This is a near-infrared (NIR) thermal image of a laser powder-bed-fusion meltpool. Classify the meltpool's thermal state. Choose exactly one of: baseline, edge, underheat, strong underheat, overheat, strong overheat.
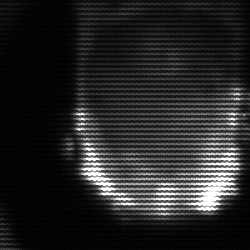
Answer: baseline